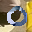
Label: 0